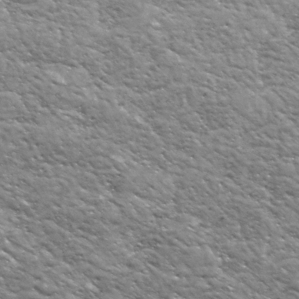
Label: frost